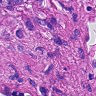
Metastatic tissue present: yes